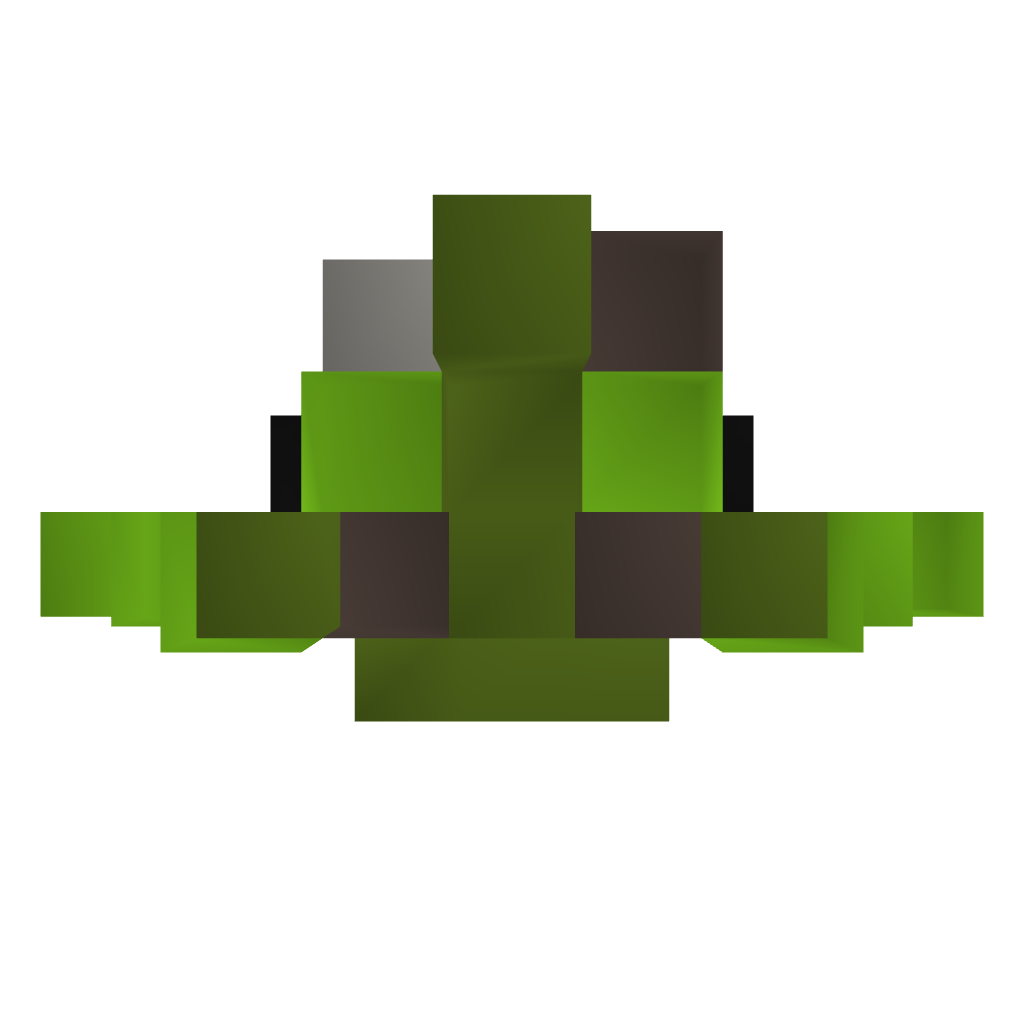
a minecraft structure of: Fighter Kn-161 A